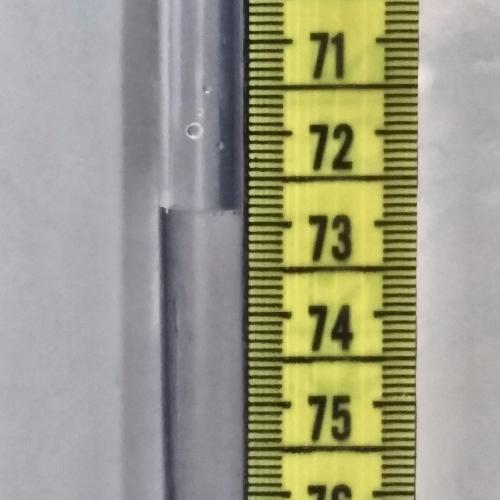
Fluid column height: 72.8 cm